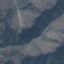
Land use / land cover: HerbaceousVegetation